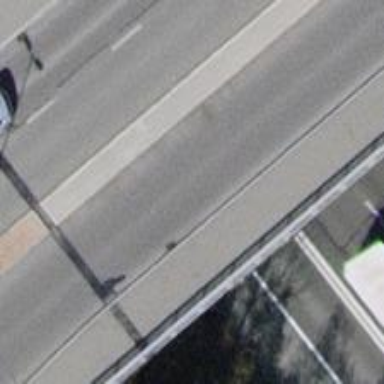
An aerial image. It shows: Asphalt motorway link.